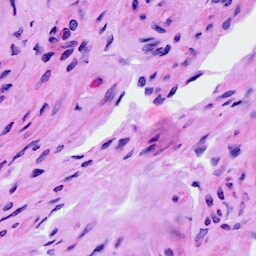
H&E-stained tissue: Ovarian